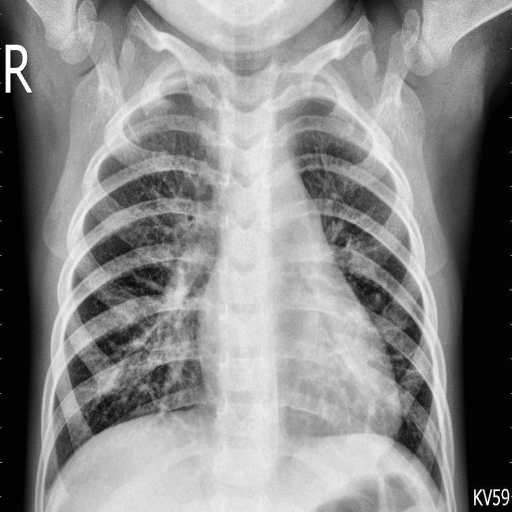
Finding: PNEUMONIA